Interaction volume radius: 5 \u00c5
Interaction volume height: 30 \u00c5
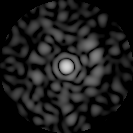
Disorder parameter: 0.8382